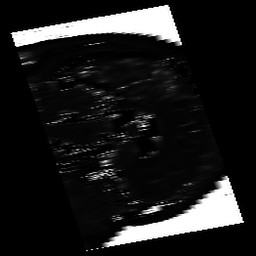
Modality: T2map
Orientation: sagittal
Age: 45
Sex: male
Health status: ill